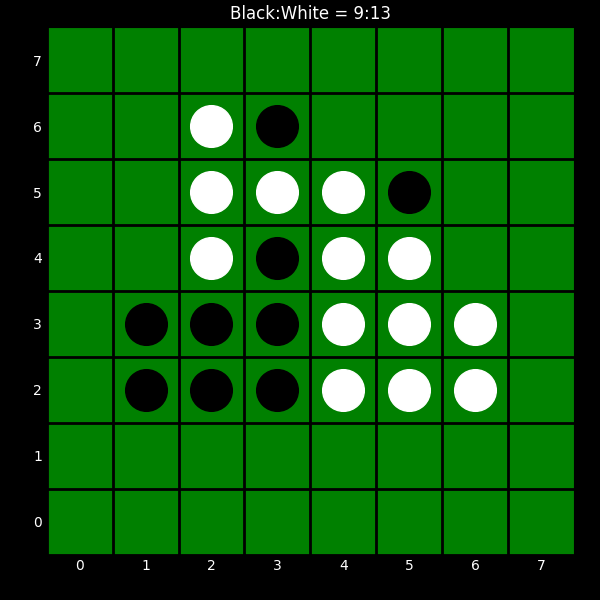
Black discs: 9
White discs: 13